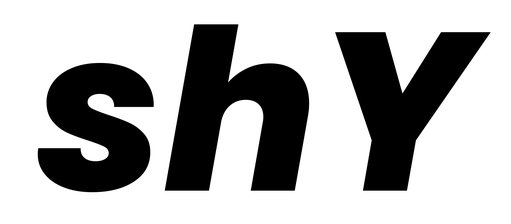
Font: Poppins-ExtraBoldItalic